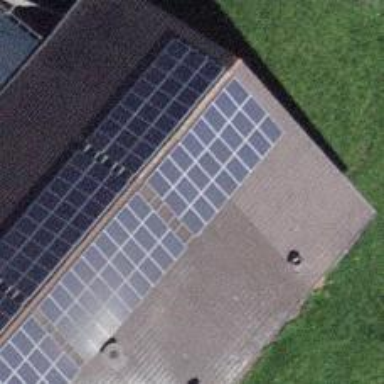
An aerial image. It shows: Solar power generator.